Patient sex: M
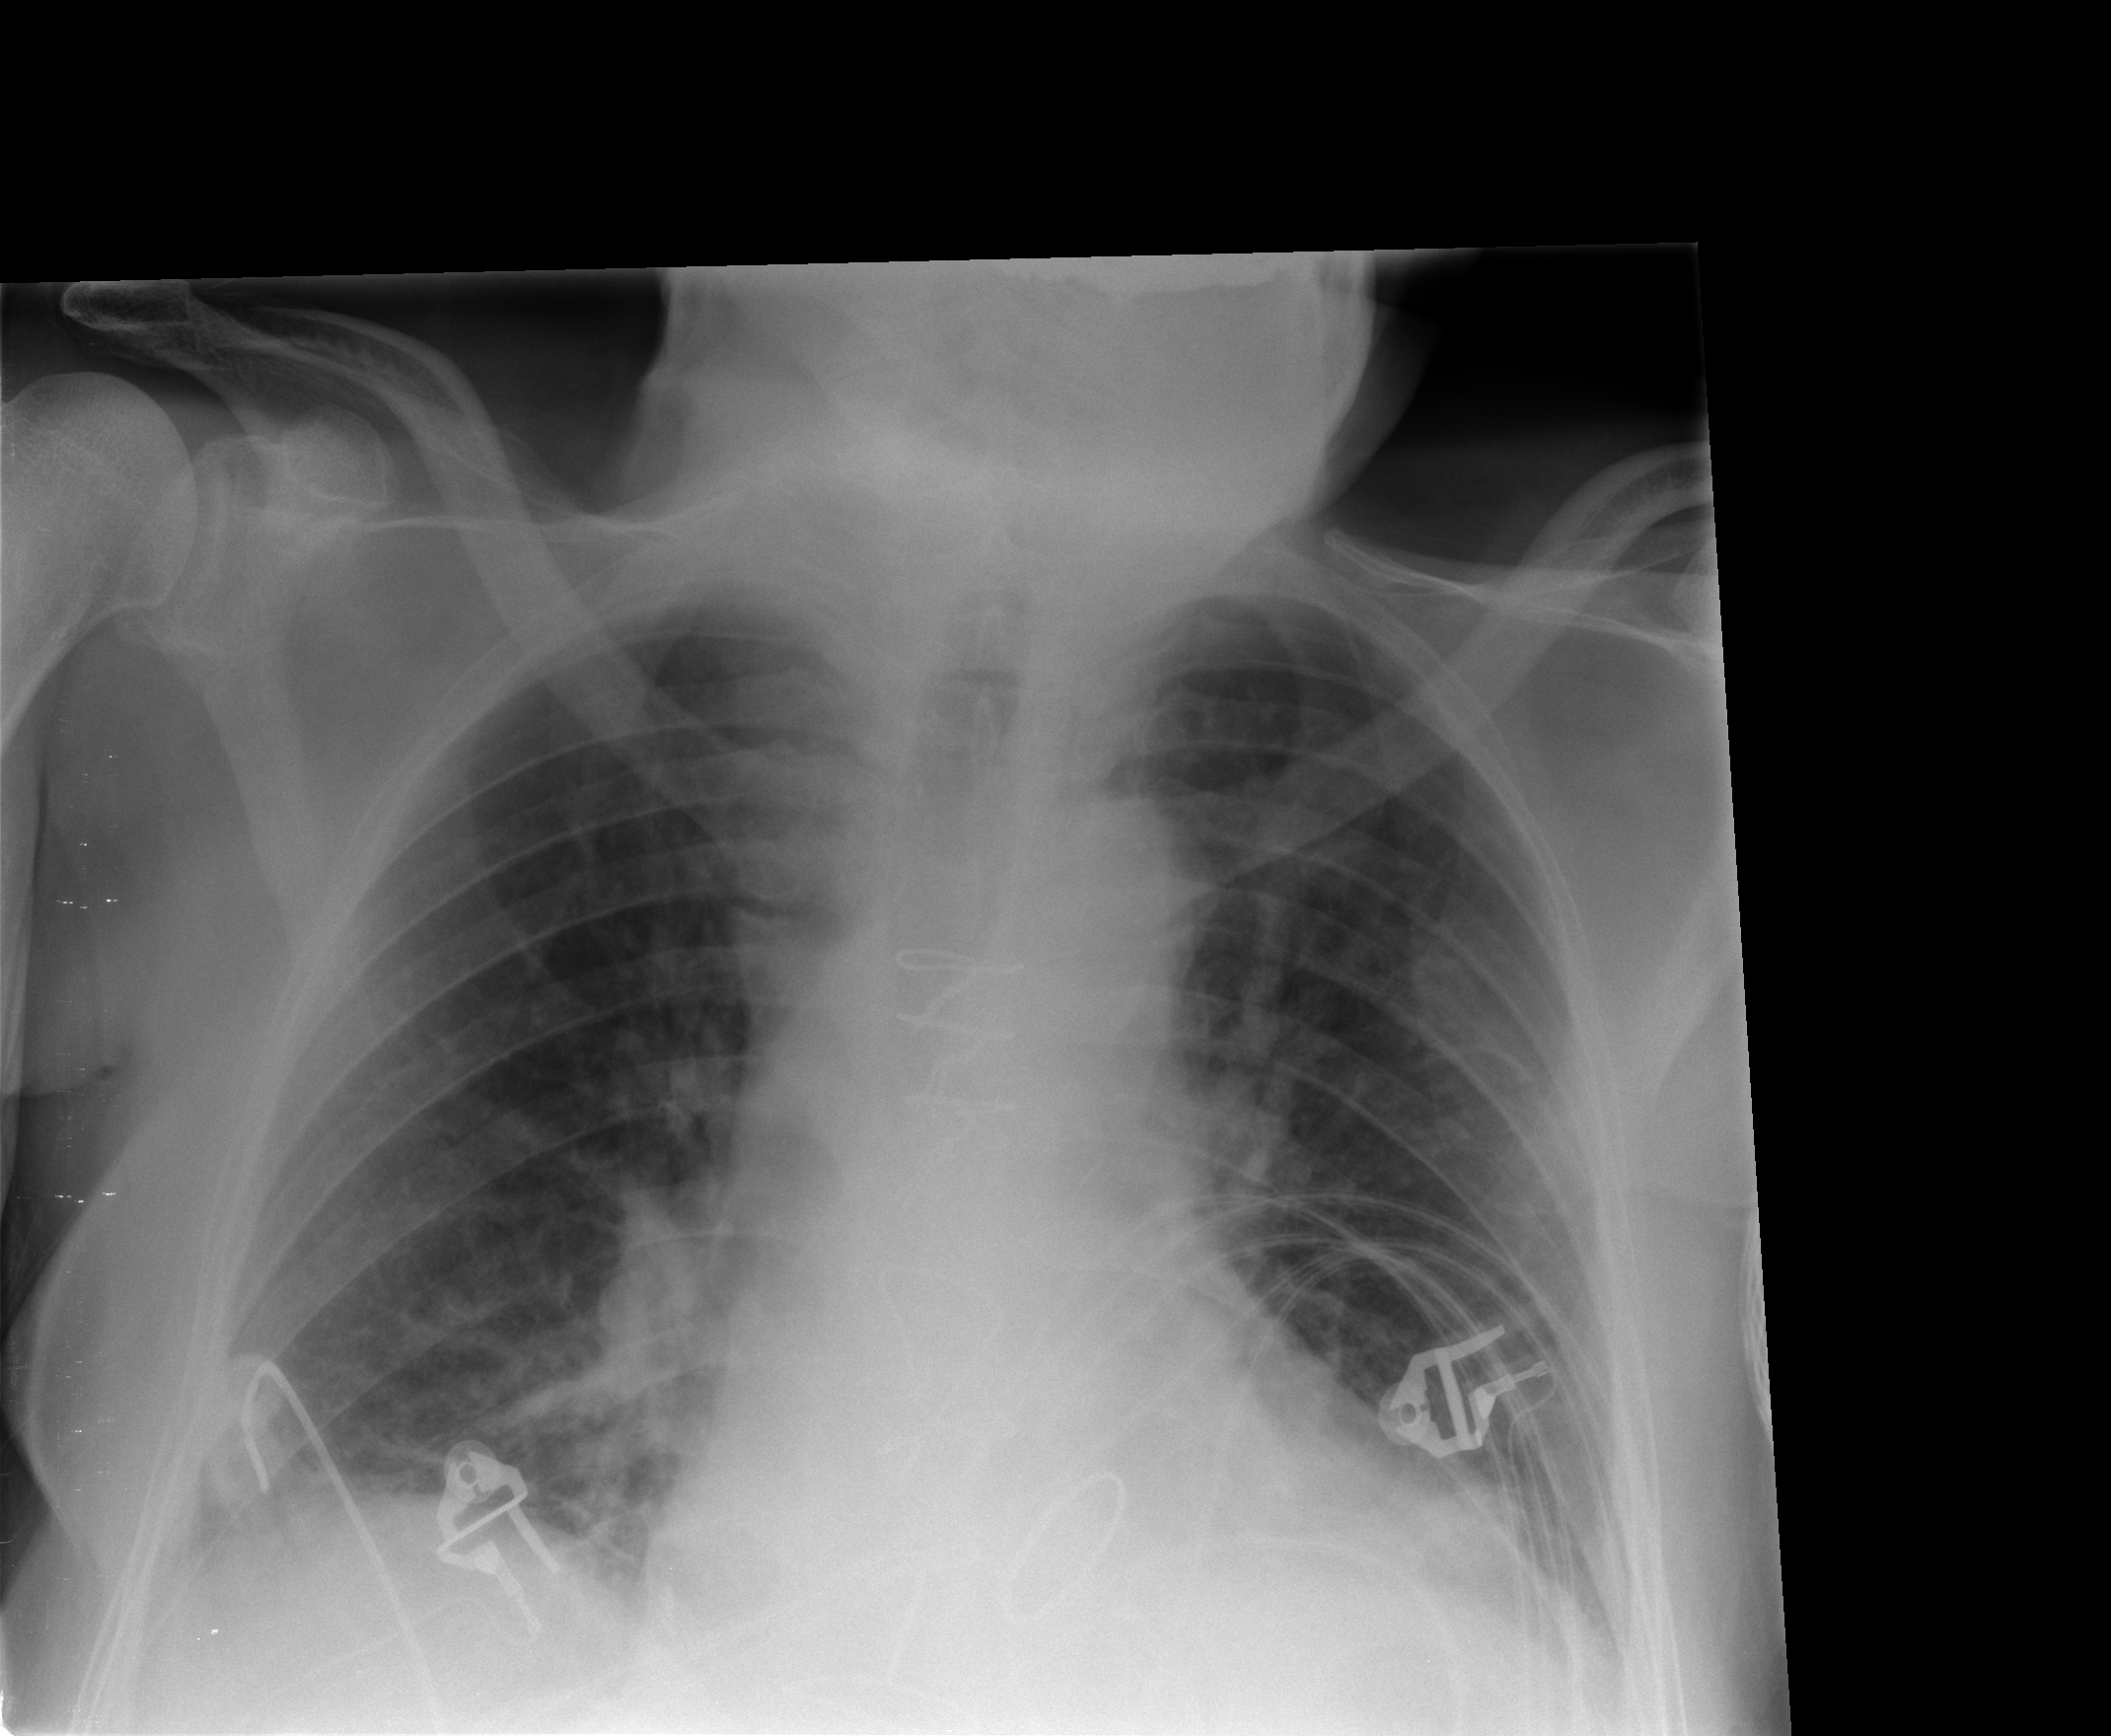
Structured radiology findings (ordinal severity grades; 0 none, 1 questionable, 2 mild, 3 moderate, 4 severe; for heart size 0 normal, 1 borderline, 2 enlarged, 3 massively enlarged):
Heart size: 0
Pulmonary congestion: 1
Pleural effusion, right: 0
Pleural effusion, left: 2
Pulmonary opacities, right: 0
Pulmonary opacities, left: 0
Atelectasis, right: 2
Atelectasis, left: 2